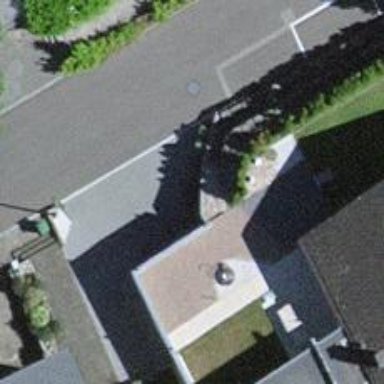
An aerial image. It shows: Garage.